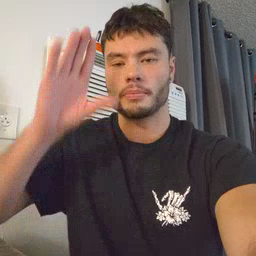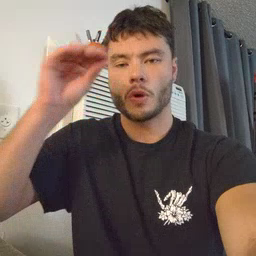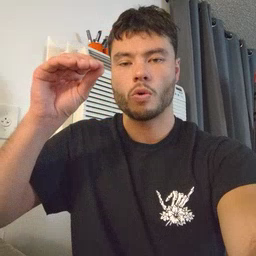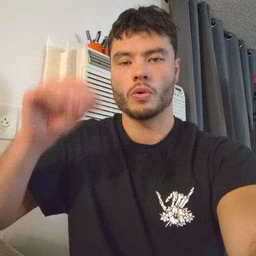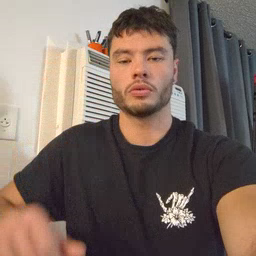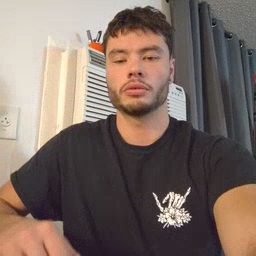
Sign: boy